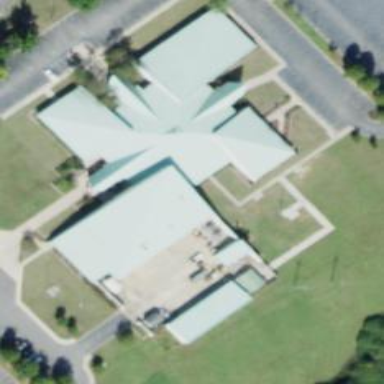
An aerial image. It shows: College building.